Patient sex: F
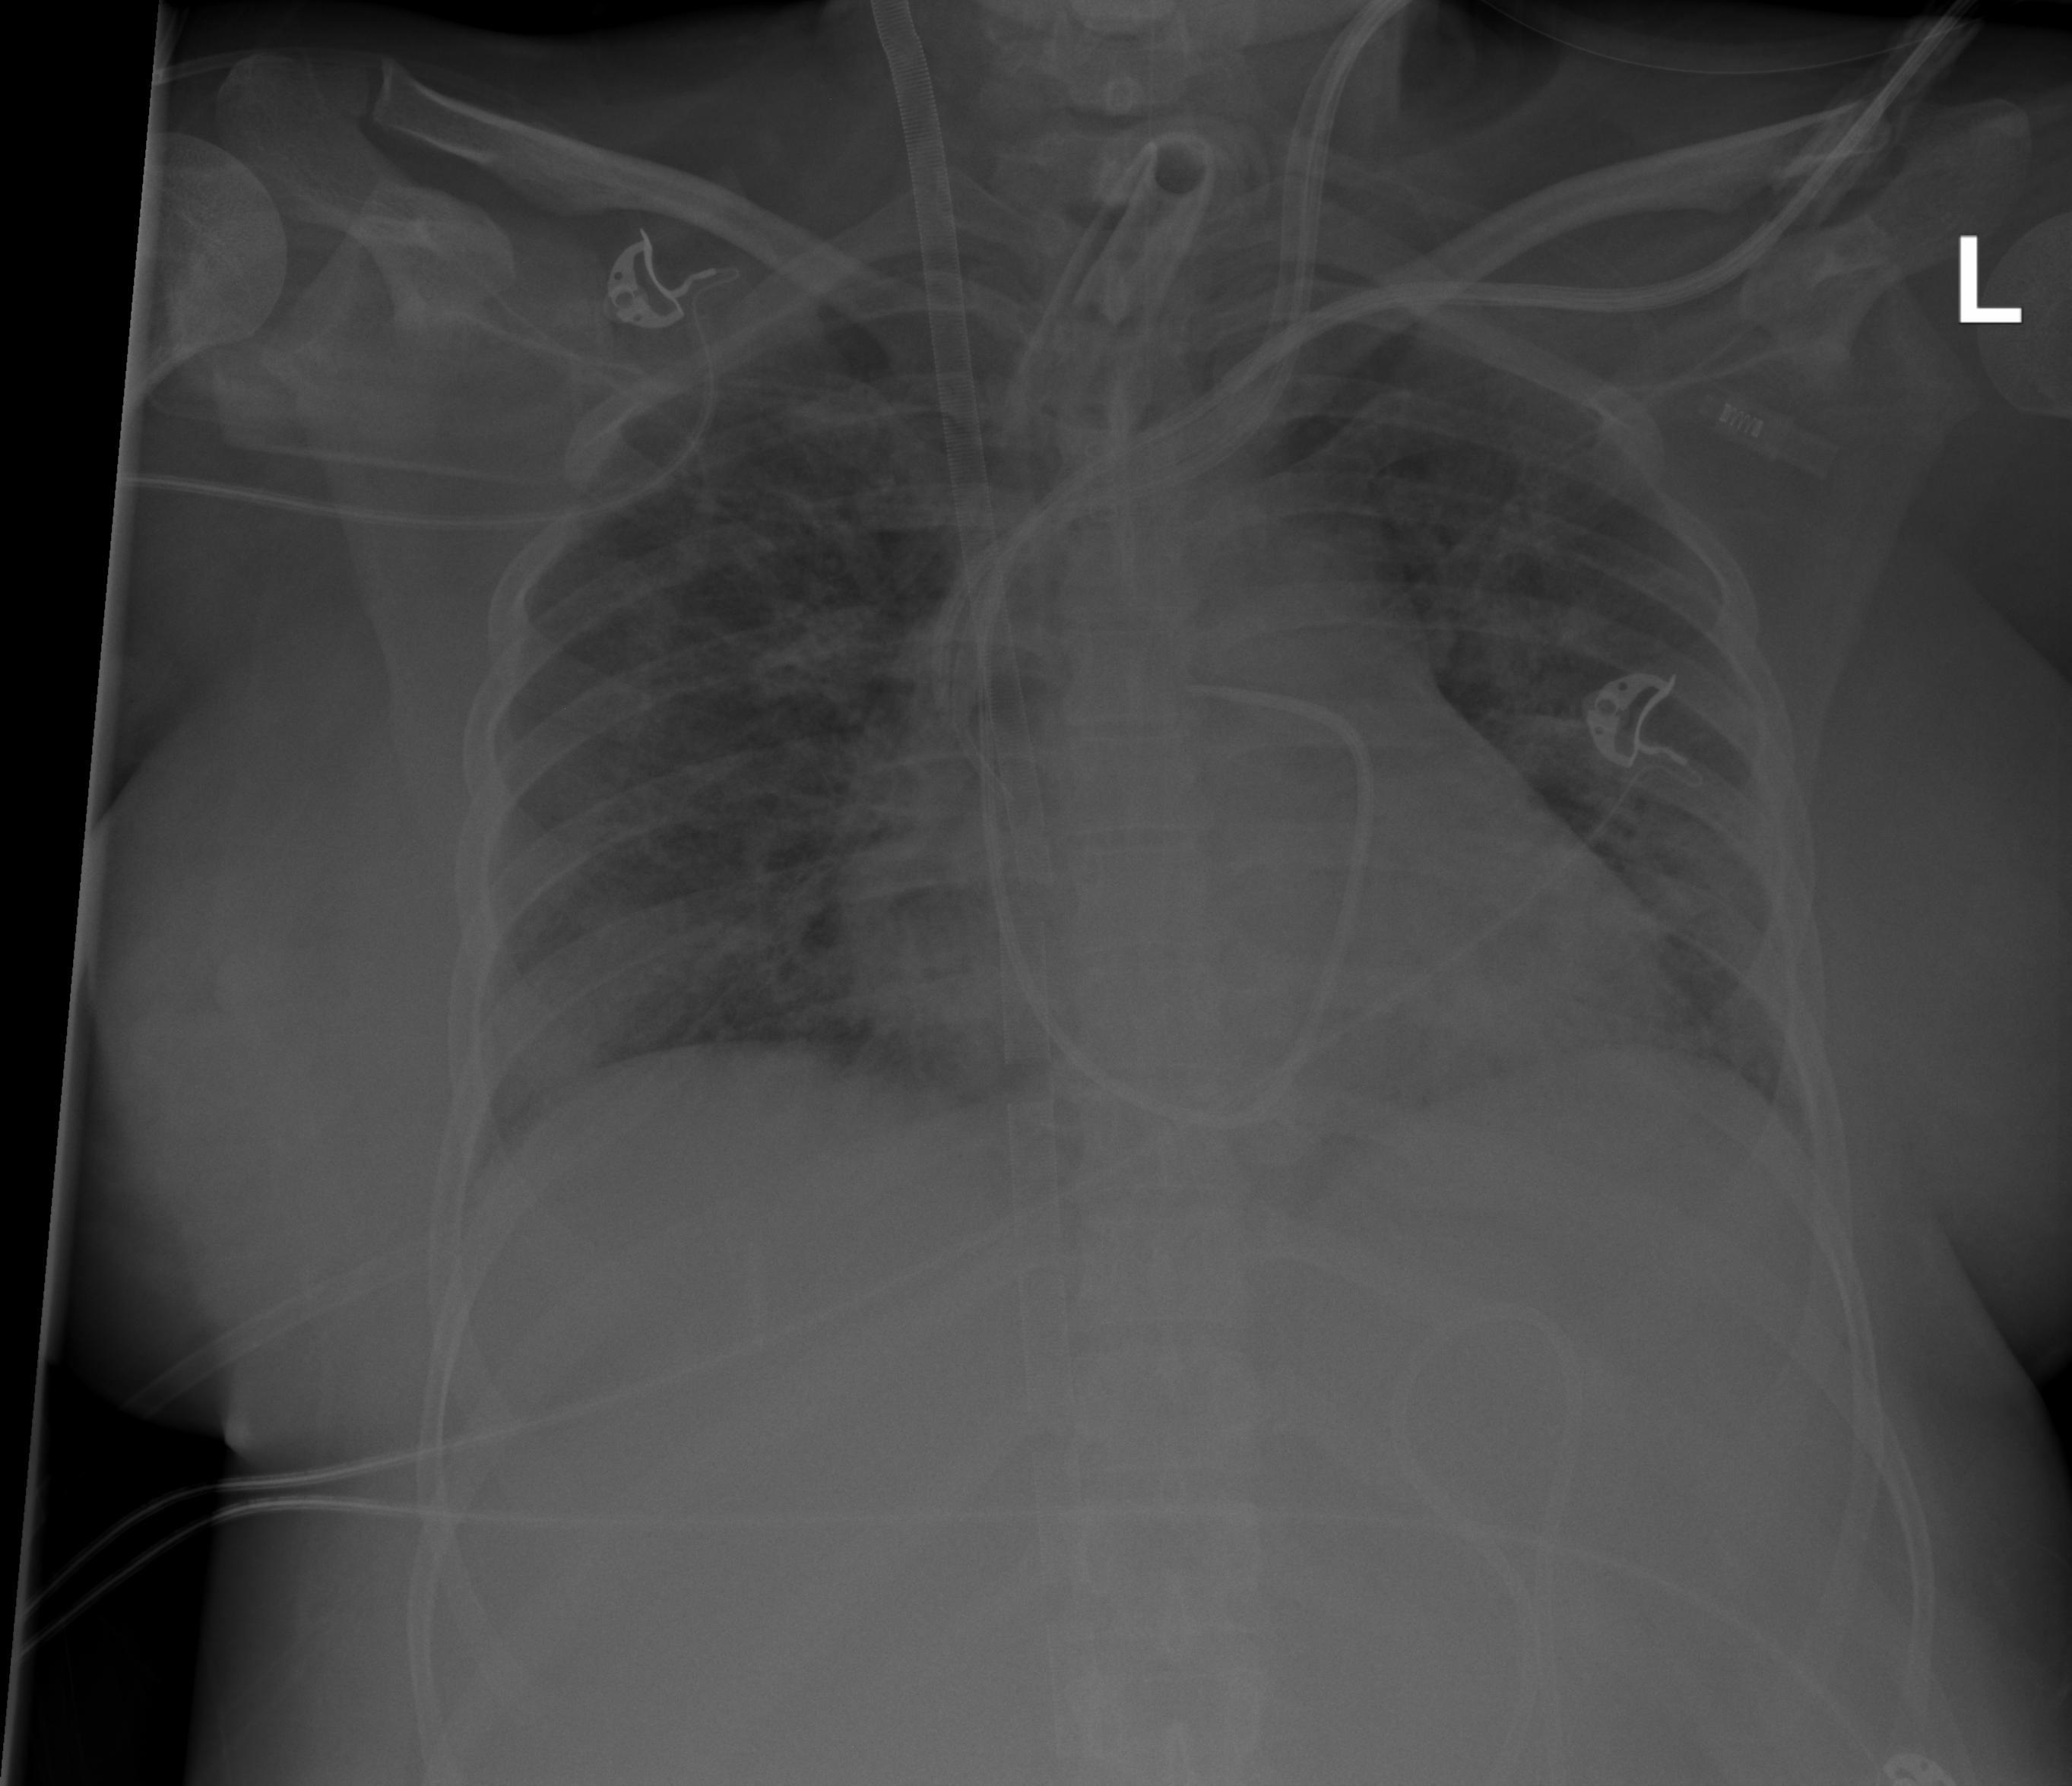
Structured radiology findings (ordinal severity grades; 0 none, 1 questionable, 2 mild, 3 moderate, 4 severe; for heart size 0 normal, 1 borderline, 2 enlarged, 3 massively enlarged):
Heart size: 1
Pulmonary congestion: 0
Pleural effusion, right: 0
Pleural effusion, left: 0
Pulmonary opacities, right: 2
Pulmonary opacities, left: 2
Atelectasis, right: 2
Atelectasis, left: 2